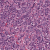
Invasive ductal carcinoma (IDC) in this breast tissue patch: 1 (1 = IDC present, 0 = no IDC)